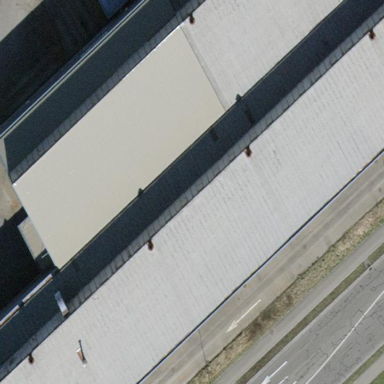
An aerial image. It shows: Warehouse.